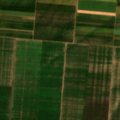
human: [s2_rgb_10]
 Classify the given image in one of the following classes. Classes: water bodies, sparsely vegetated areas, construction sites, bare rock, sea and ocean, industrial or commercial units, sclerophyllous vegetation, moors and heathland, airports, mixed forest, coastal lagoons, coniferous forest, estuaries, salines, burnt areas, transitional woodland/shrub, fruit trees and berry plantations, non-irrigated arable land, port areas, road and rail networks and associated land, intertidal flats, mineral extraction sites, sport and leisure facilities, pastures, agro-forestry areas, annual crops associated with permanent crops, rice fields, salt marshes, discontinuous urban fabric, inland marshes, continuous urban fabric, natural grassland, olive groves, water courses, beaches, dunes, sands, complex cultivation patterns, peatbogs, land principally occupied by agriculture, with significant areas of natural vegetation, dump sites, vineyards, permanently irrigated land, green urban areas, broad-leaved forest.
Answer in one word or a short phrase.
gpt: non-irrigated arable land